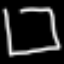
Label: square